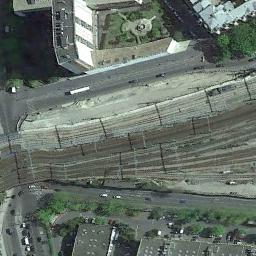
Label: railway